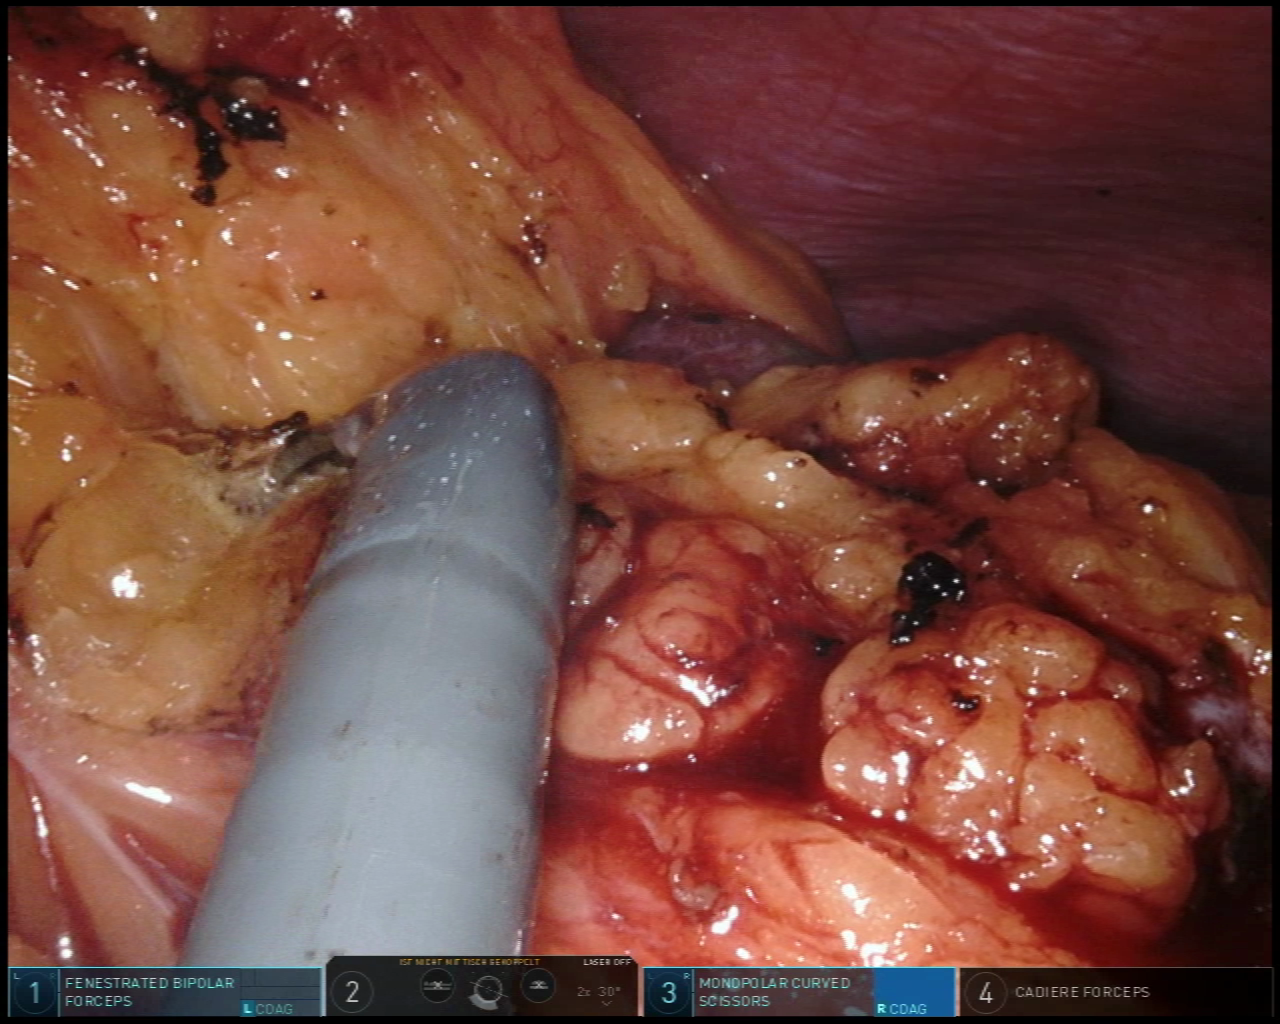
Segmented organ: spleen
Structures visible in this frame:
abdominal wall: yes
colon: no
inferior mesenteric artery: no
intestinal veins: no
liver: no
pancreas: no
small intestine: no
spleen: yes
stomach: no
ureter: no
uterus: no
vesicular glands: no